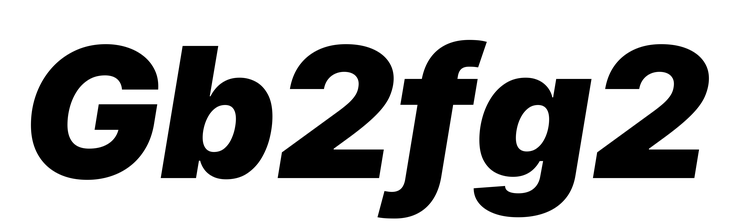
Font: Inter-Italic_Black_Italic